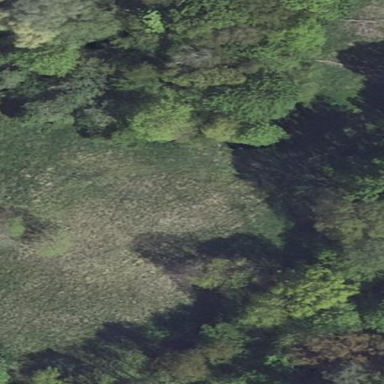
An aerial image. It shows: Beautiful meadow.